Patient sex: M
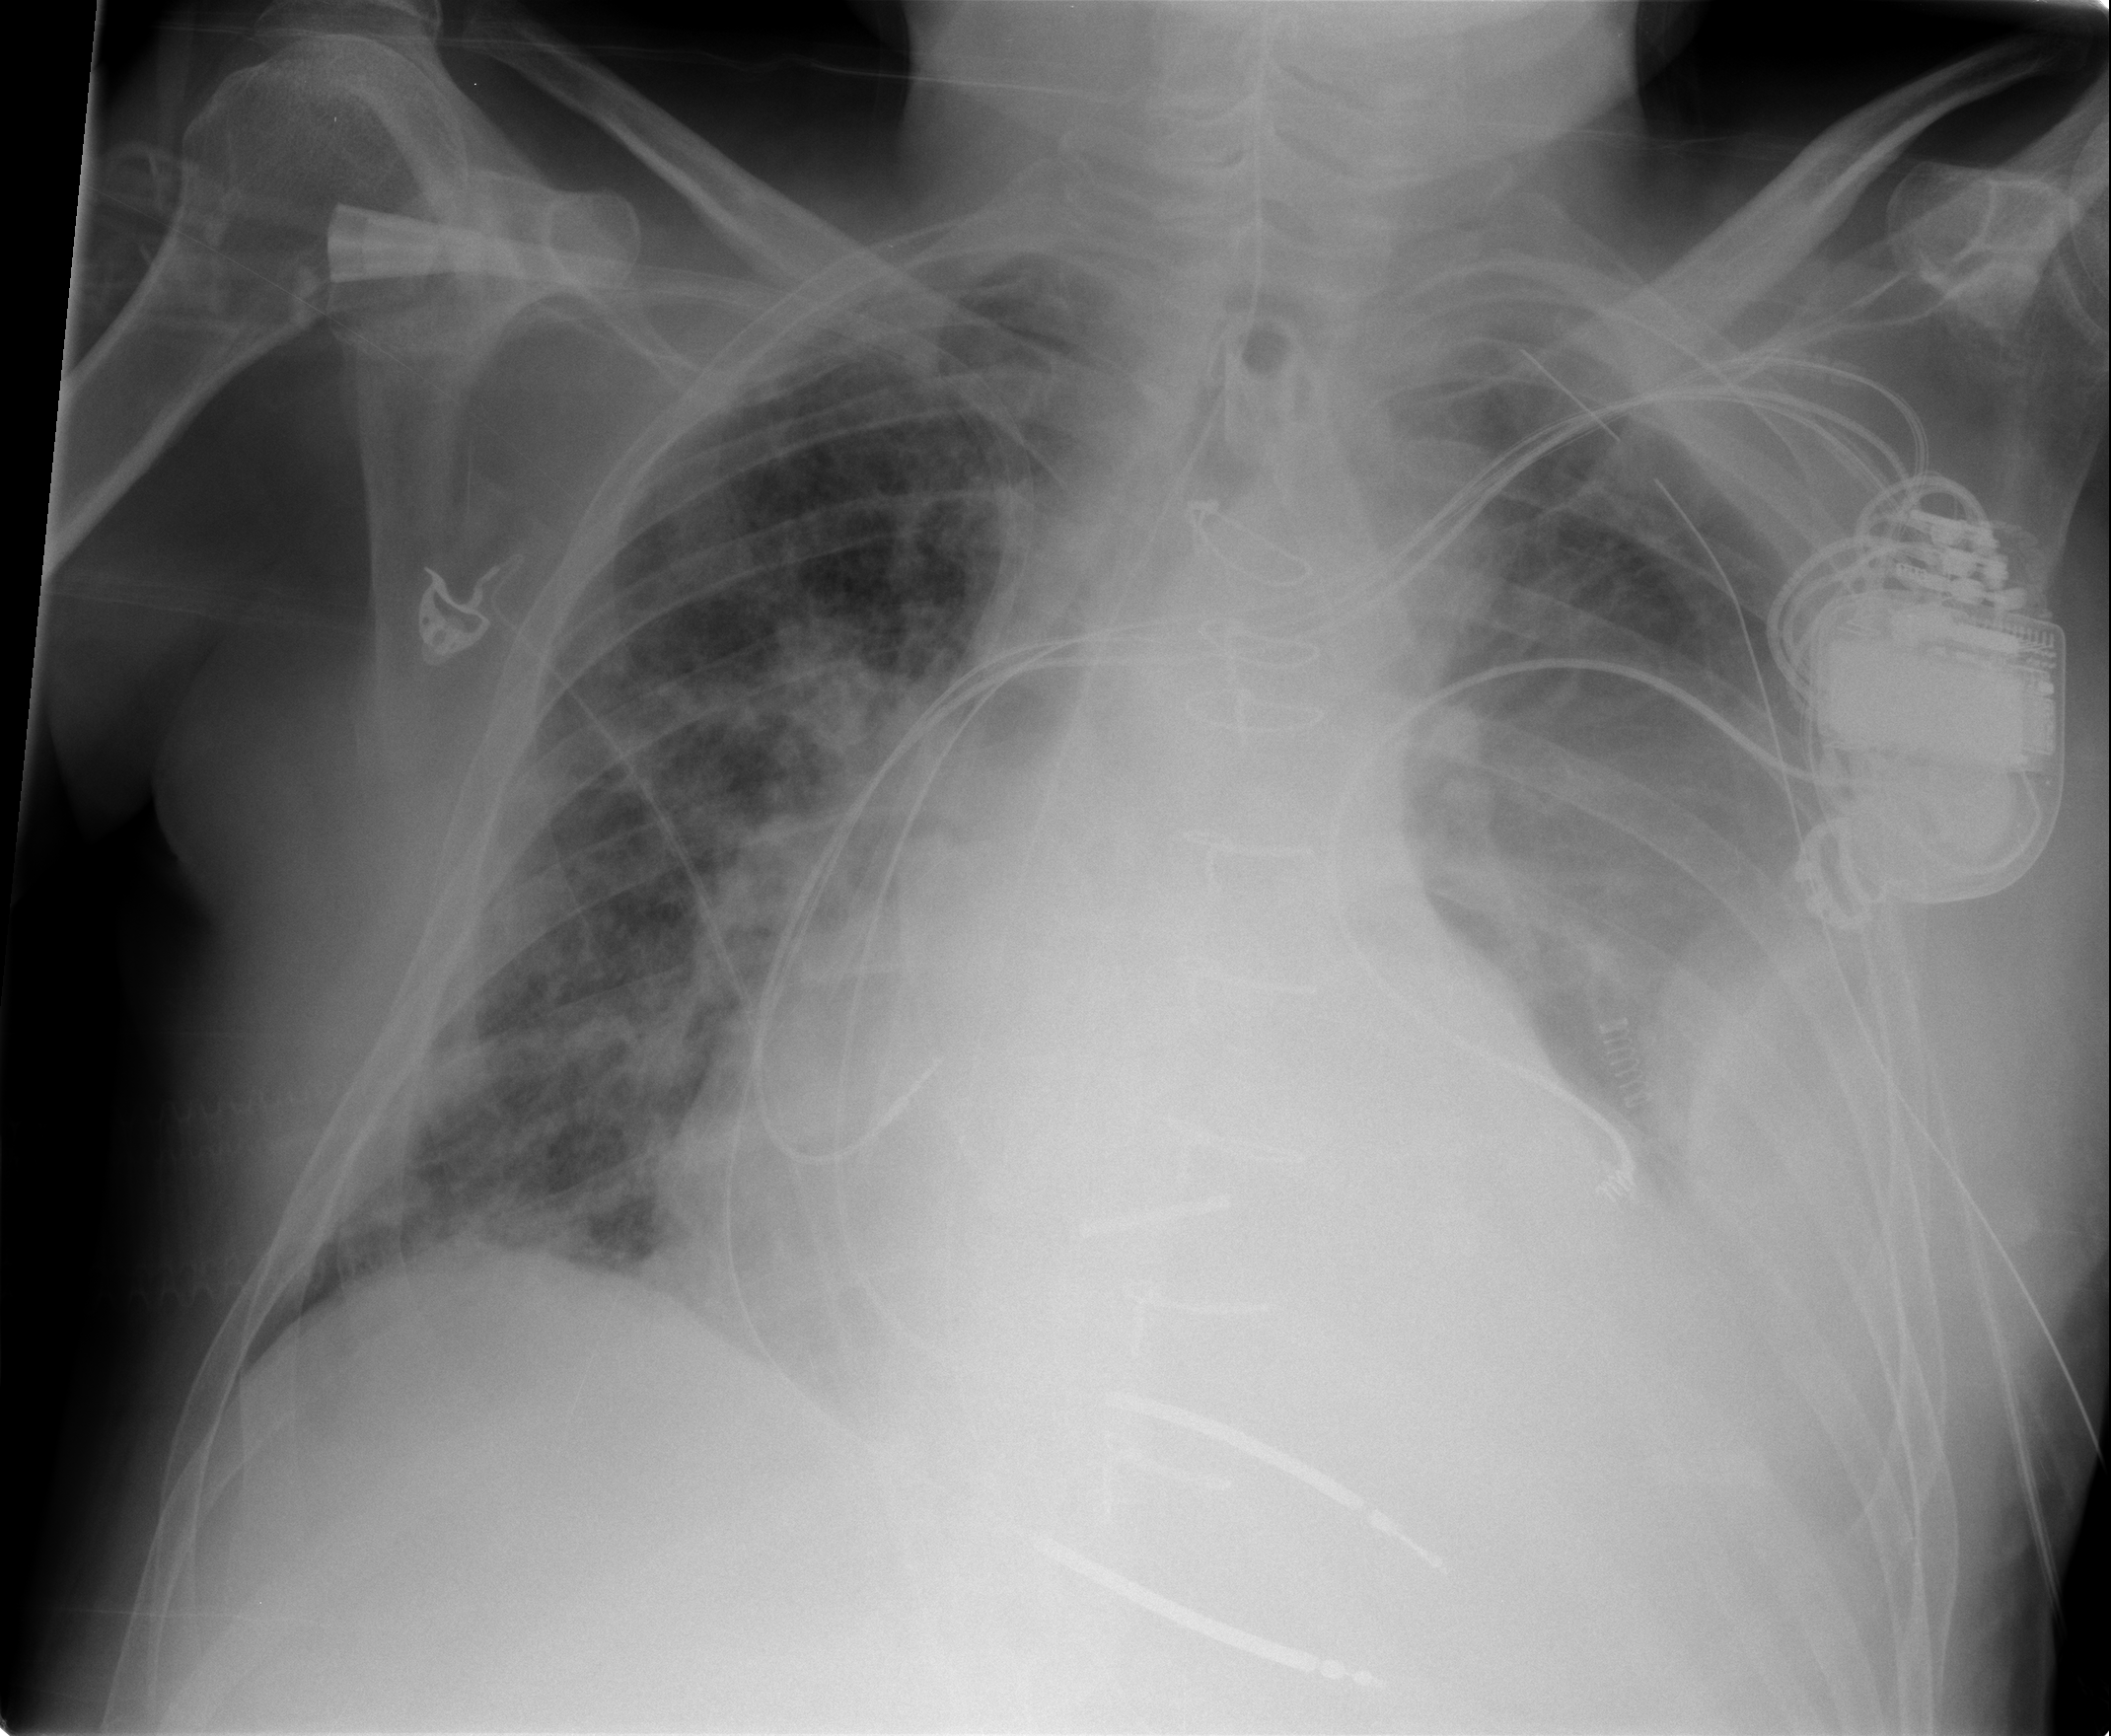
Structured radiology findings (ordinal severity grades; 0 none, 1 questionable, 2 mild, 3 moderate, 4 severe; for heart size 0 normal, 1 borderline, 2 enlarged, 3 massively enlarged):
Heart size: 2
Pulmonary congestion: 3
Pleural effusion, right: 2
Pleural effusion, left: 3
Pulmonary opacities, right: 3
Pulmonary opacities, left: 0
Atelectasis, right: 3
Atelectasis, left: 2